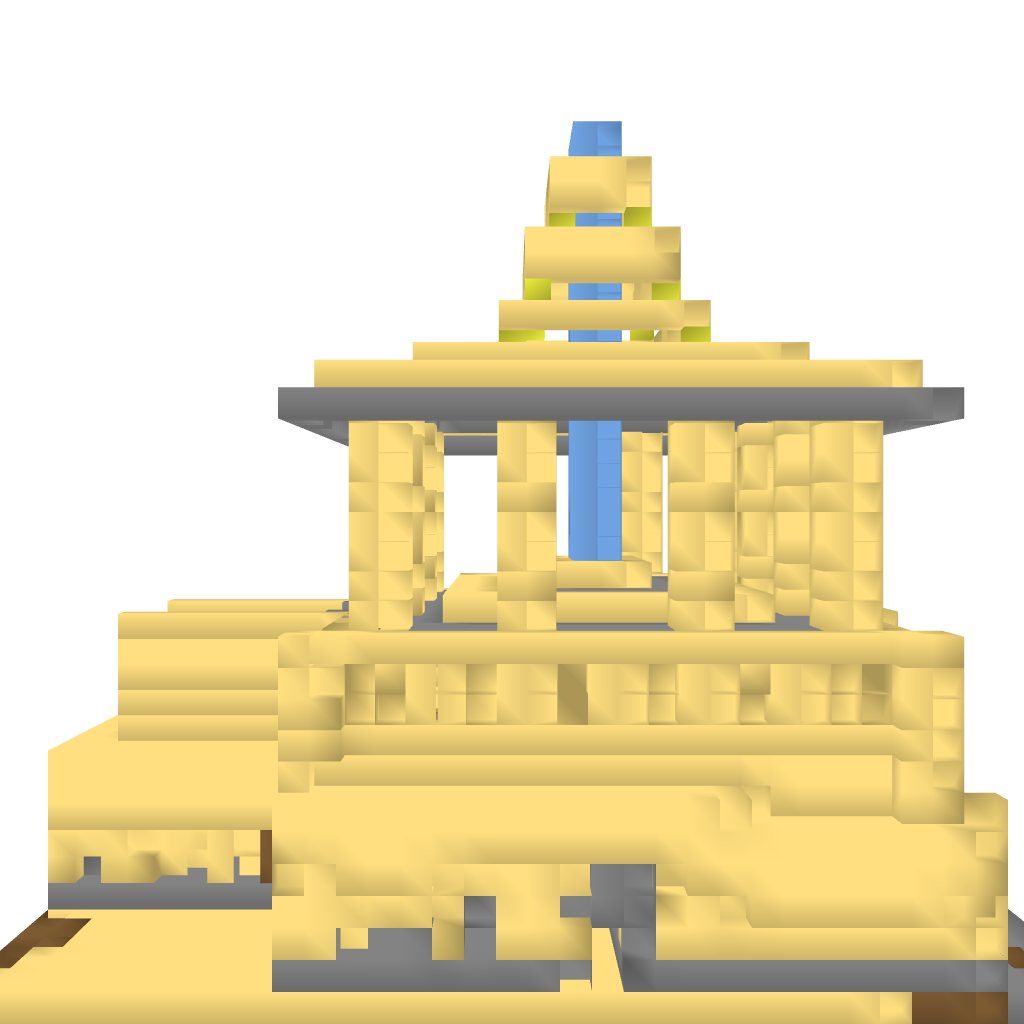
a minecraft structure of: weird arena pagoda thingymajiggy with a secret stair high quality